Question: In my lecture, we had to define the function 'squareOn' such that

with 'foldr'.
The answer was
'''
squareOn :: (Eq a, Num a) => [a] -> a -> a
squareOn = foldr (\x acc y -> if y == x then x*x else acc y) id
'''
I undestand how 'foldr' works, but I'm new at lambda expressions in Haskell. Is 'acc' any type of function from Haskell? It would be nice if someone could explain how 'squareOn' works. :)
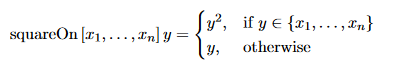
Answer: This is a sort-of advanced usage of 'foldr'. Normally, we see 'foldr' used as in
'''
fun xs = foldr (\x acc -> something using x and acc) base xs
'''
or equivalently
'''
fun = foldr (\x acc -> something using x and acc) base
'''
which corresponds to the following recursive function:
'''
fun [] = base
fun (x:xs) = something using x and acc
where acc = fun xs
'''
Your case is a special case of this usage, where 'base', 'acc', and 'something using x and acc' are . That is, we have
'''
fun [] = \y -> base'
fun (x:xs) = \y -> something using x, acc, y
where acc = \y -> fun xs y
'''
Moving back to 'foldr', we get
'''
fun = foldr (\x acc -> \y -> something using x, acc, y) (\y -> base')
'''
which can also be written as
'''
fun = foldr (\x acc y -> something using x, acc, y) (\y -> base')
'''
where a somehow confusing three-argument function appears to be passed to 'foldr'.
Your specific case,
'''
squareOn = foldr (\x acc y -> if y == x then x*x else acc y) id
'''
corresponds to the explicit recursion:
'''
squareOn [] = id
squareOn (x:xs) = \y -> if y == x then x*x else acc y
where acc = \y -> squareOn xs y
'''
or
'''
squareOn [] y = y
squareOn (x:xs) y = if y == x then x*x else squareOn xs y
'''
which you should be able to understand.